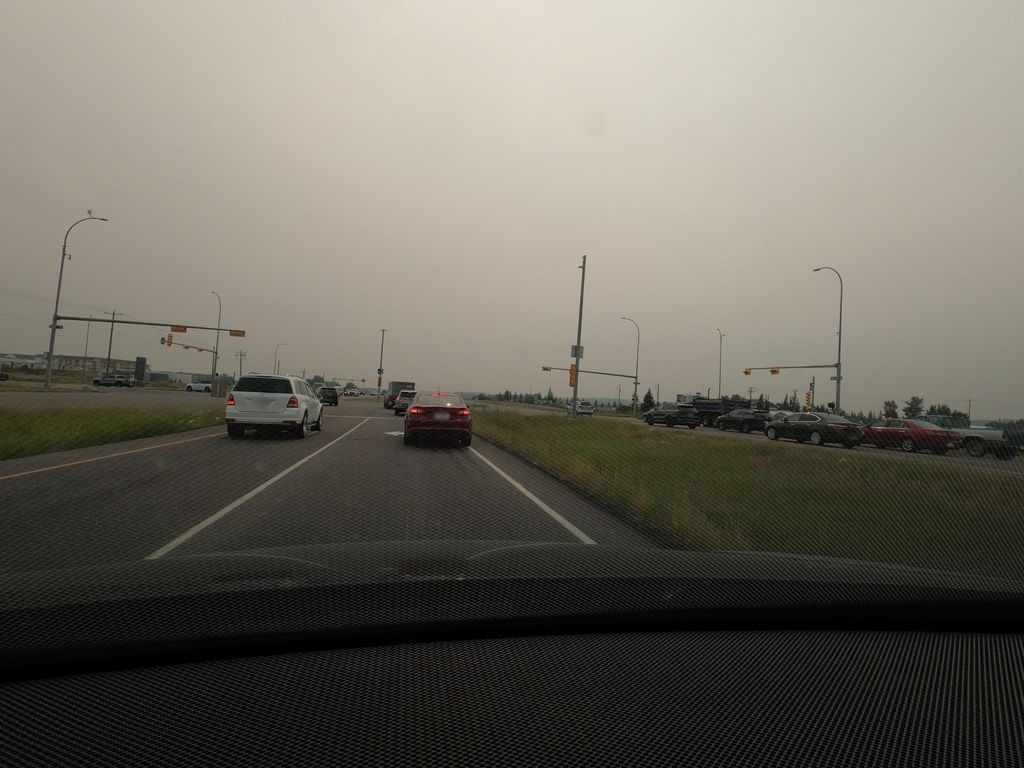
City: calgary